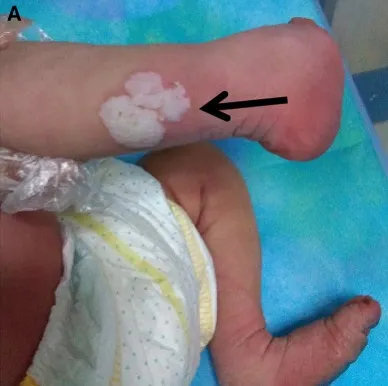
Images of the patient and the patient's mother. (A) On the posterior lateral side of the patient's right lower leg, a pale solid plaque measuring 2 x 2 cm in size was observed.
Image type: medical_photograph (skin_photograph)